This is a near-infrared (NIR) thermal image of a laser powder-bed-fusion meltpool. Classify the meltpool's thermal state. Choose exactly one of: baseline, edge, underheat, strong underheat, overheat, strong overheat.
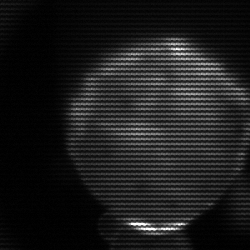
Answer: edge